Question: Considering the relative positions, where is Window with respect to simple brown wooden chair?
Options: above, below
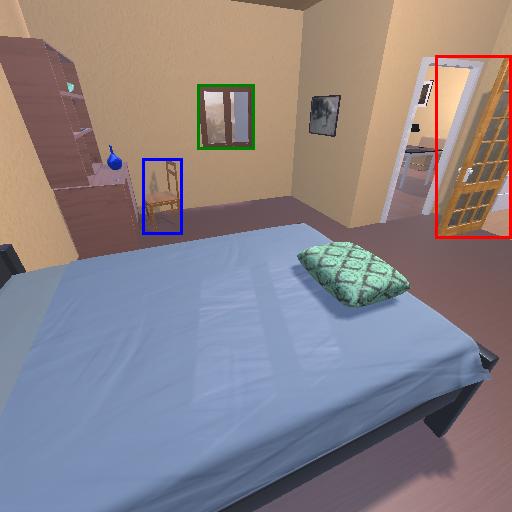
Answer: above